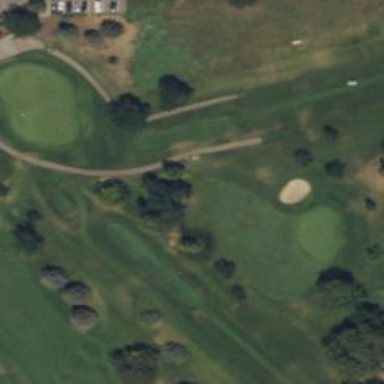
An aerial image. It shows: Golf cartpath that is also road path.